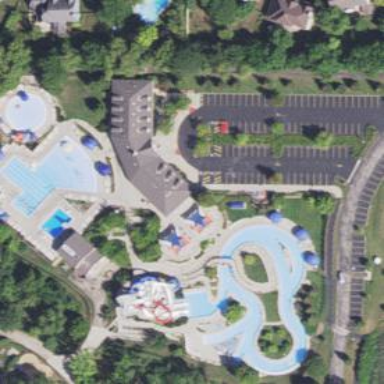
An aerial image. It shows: Water park.